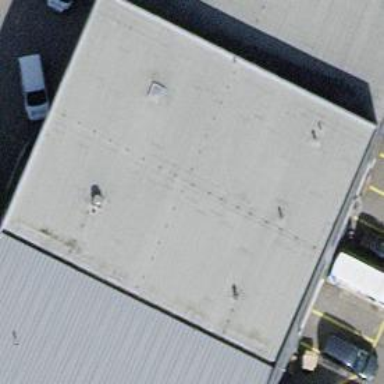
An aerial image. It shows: Industrial building.